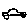
Label: car